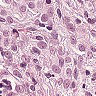
Metastatic tissue present: yes